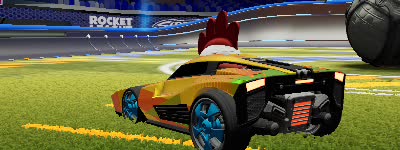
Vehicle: breakout